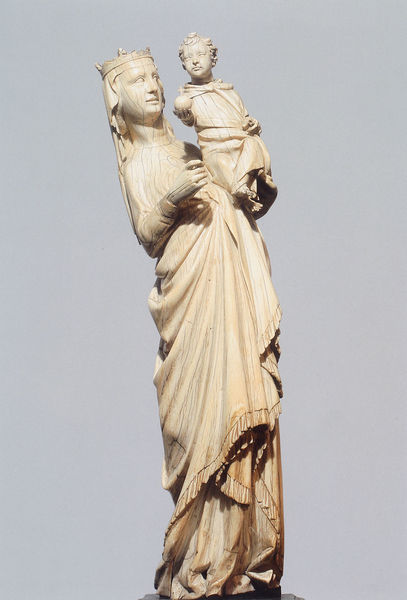
Titel: Madonna mit Kind
Künstler: Giovanni Pisano
Institution: Pisa, Museo dell’Opera del Duomo
Schlagwörter: umhang, gelb, frau, kleid, schleier, arm, halten, stein, tragen, figur, fransen, gewand, haare, kind, mutter, krone, locken, skulptur, statue, apfel, risse, kreuz, schnitzerei, christus, jesus, heben, gelblich, heilig, maria, madonna, christ, fru, dind, erdenrund